Brain MRI, t1w sequence, axial 2D slice.
Patient: age 35, sex F, weight 78 kg, height 1.78 m
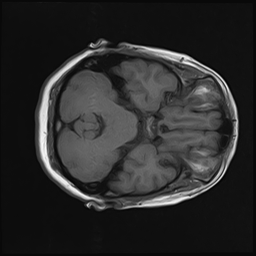